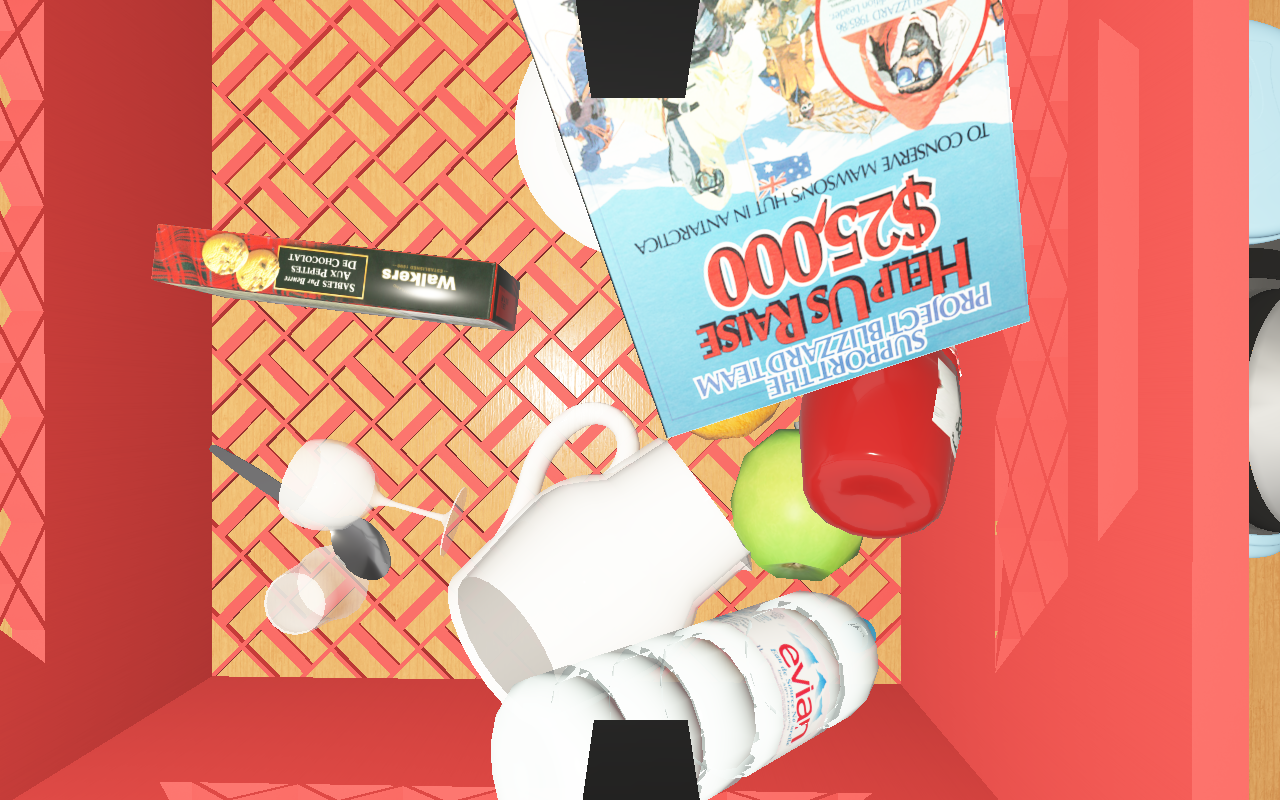
Objects in the scene:
apple
apple
orange
orange
honey jar
jam jar
cereal box
cereal box